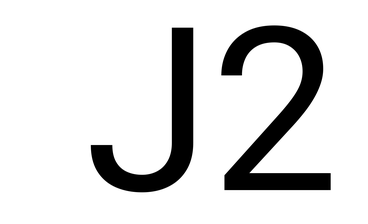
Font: Roboto_Regular